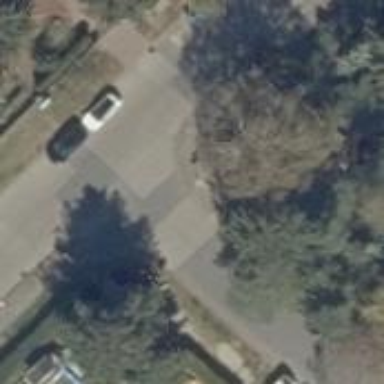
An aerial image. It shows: Residential road paved with concrete.